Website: bh-photo
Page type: customer-info-address
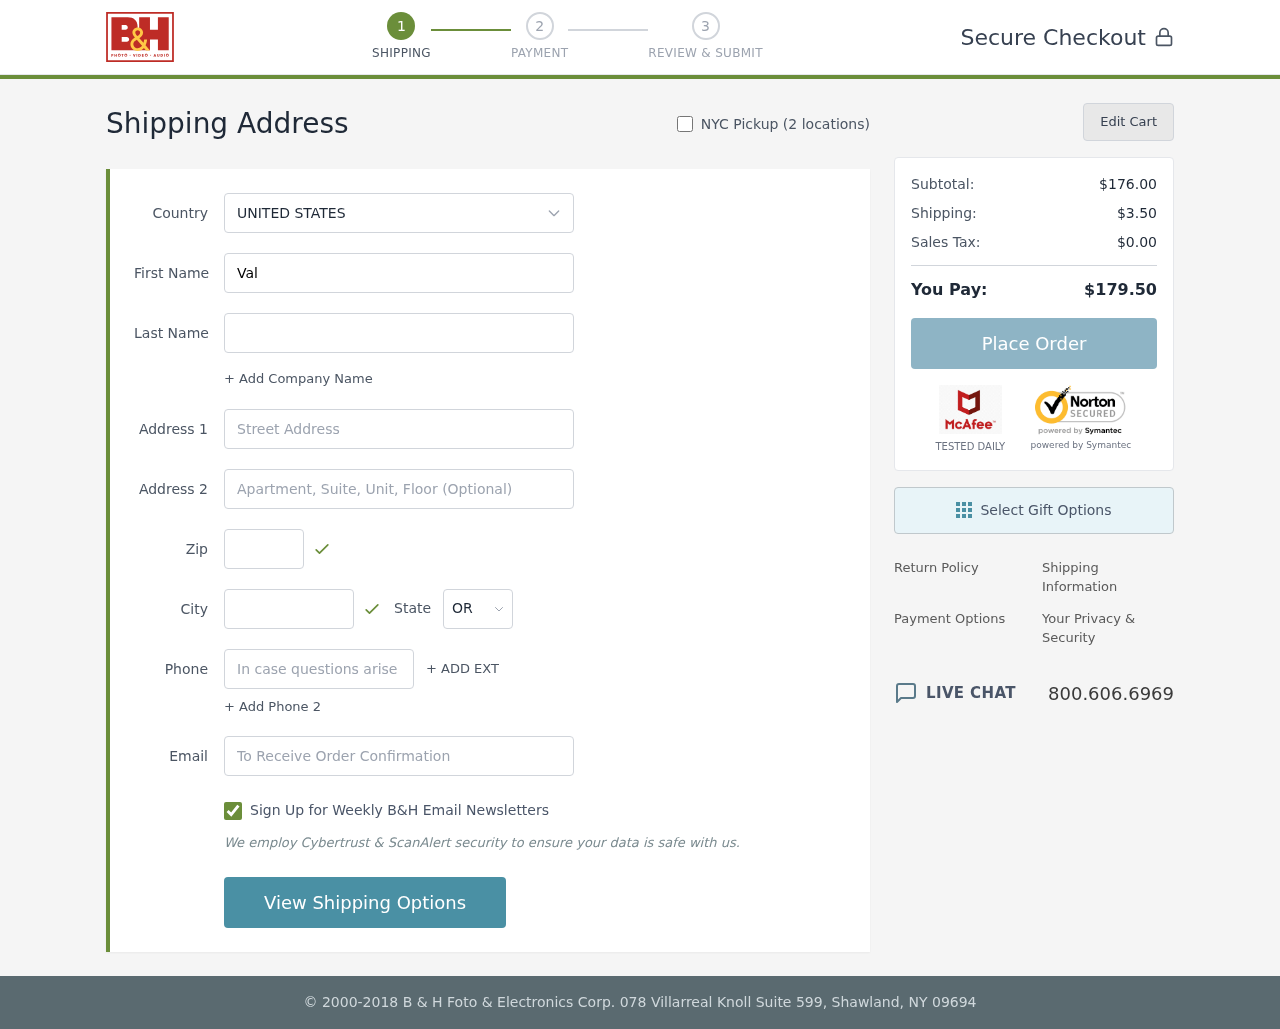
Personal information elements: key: PII_CITY
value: Smithtown
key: PII_COUNTRY
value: United States
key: PII_EMAIL
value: vponce@gmail.com
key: PII_FIRSTNAME
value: Valerie
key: PII_LASTNAME
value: Ponce
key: PII_PHONE
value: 4184928195
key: PII_POSTCODE
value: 09343
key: PII_STATE_ABBR
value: OR
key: PII_STREET
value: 1297 Kevin Plains
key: PII_STREET2
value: Apt. 528
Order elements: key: ORDER_SUBTOTAL
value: $176.00
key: ORDER_SHIPPING_COST
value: $3.50
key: ORDER_TAX
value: $0.00
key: ORDER_TOTAL
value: $179.50